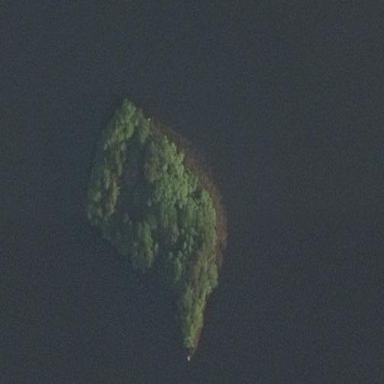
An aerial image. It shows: Islet.